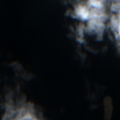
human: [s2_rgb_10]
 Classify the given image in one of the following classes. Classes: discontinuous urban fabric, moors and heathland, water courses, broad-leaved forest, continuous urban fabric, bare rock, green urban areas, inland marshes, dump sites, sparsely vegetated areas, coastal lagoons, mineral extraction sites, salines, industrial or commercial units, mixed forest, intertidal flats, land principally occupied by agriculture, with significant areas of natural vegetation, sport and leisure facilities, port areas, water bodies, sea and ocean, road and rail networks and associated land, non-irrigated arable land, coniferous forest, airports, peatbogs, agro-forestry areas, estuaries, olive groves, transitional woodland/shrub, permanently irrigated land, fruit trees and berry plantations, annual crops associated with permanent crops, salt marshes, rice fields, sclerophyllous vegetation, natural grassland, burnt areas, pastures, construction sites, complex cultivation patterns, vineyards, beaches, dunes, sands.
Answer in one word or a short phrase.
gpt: sea and ocean